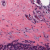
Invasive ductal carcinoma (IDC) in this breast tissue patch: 1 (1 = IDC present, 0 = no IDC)